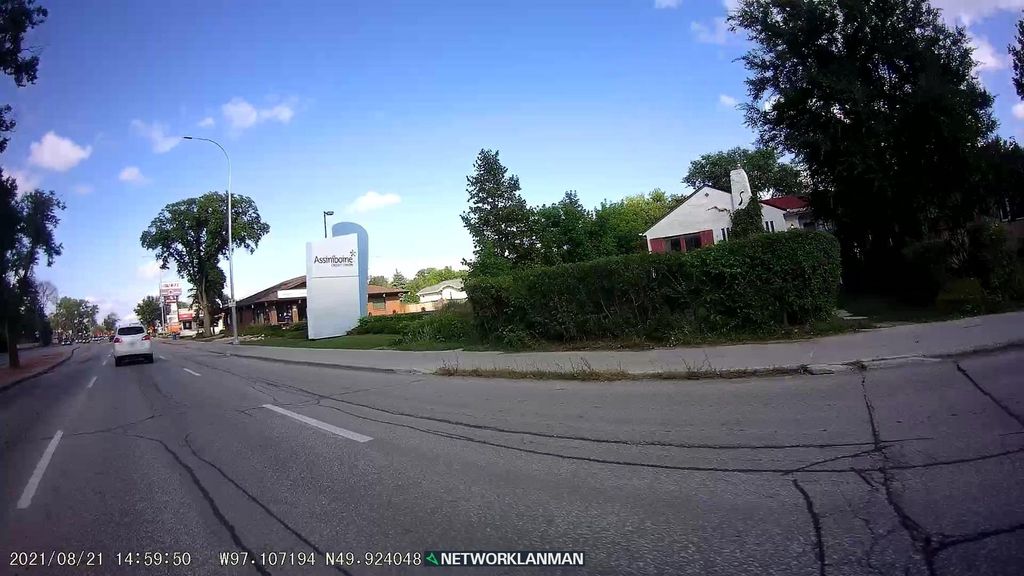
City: winnipeg